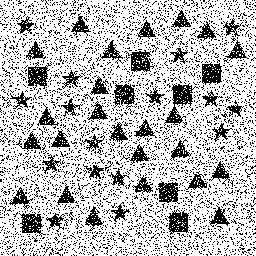
Squares: 8
Triangles: 24
Stars: 16
Total shapes: 48